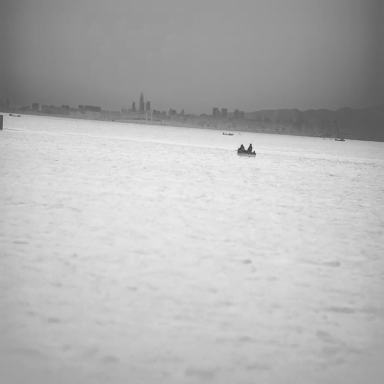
There are four bulk_carriers in the infrared image.